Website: ulta-beauty
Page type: address-validator
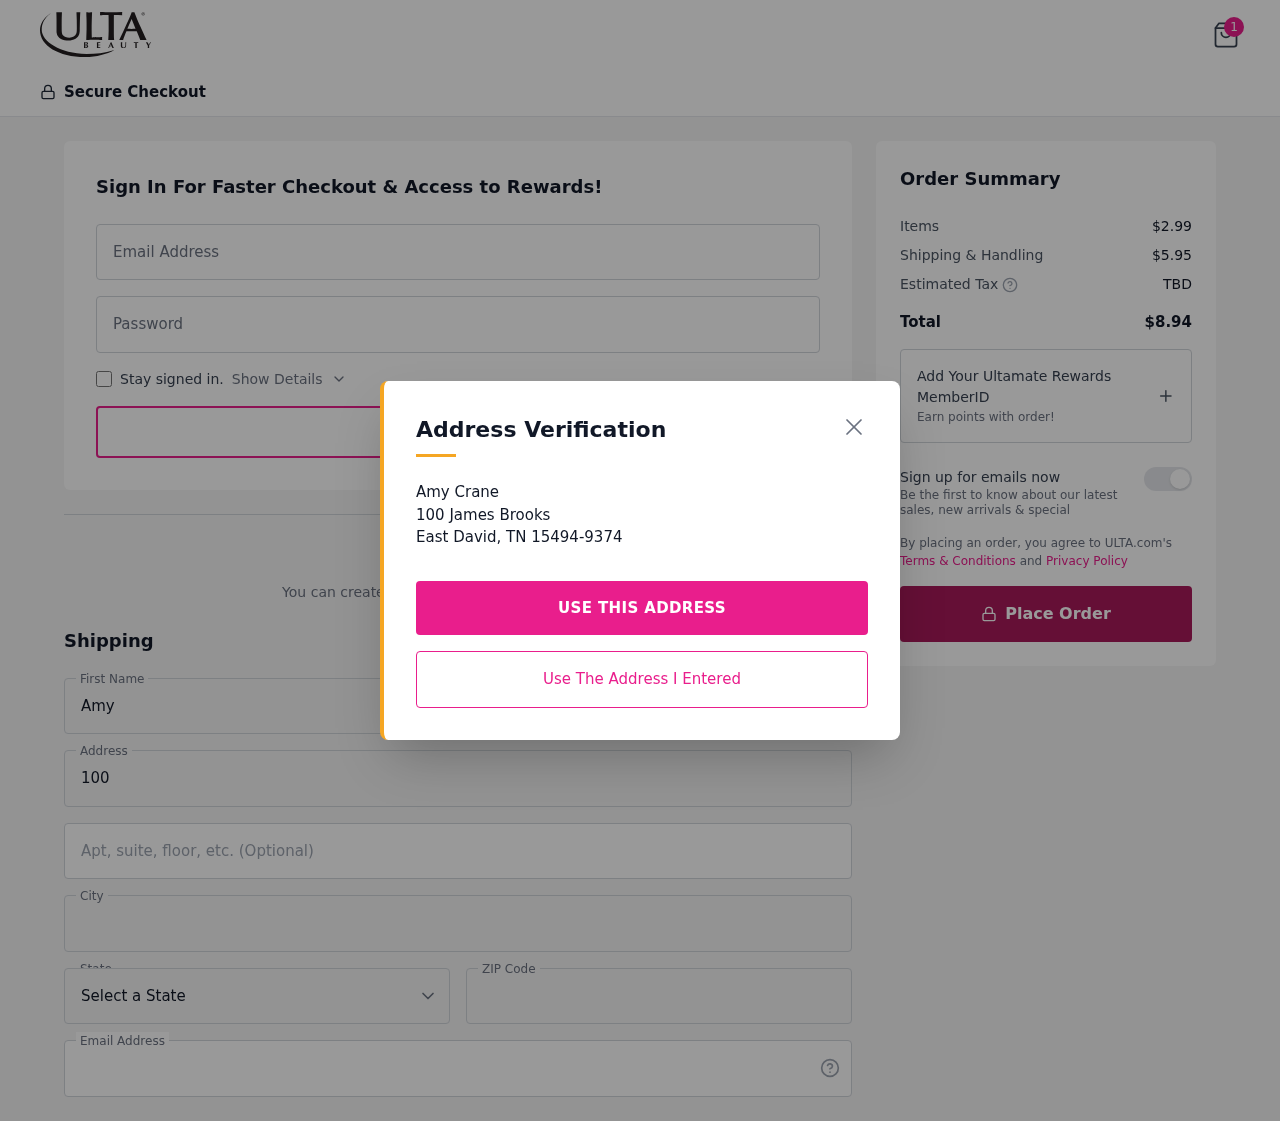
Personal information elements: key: PII_CITY
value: East David
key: PII_EMAIL
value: amy_crane@hotmail.com
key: PII_FIRSTNAME
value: Amy
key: PII_LASTNAME
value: Crane
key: PII_POSTCODE
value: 15494
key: PII_STATE_ABBR
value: TN
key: PII_STREET
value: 100 James Brooks
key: PII_STREET2
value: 100 James Brooks
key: PII_FULLNAME2
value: Amy Crane
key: PII_CITY2
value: East David
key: PII_STATE_ABBR2
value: TN
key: PII_POSTCODE_FULL
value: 15494
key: PII_POSTCODE_EXT
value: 9374
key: PII_POSTCODE_NUMERIC
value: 15494
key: PII_POSTCODE_EXT_NUMERIC
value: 9374
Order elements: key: ORDER_NUM_ITEMS
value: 1
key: ORDER_SUBTOTAL
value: $2.99
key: ORDER_SHIPPING_COST
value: $5.95
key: ORDER_TOTAL
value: $8.94